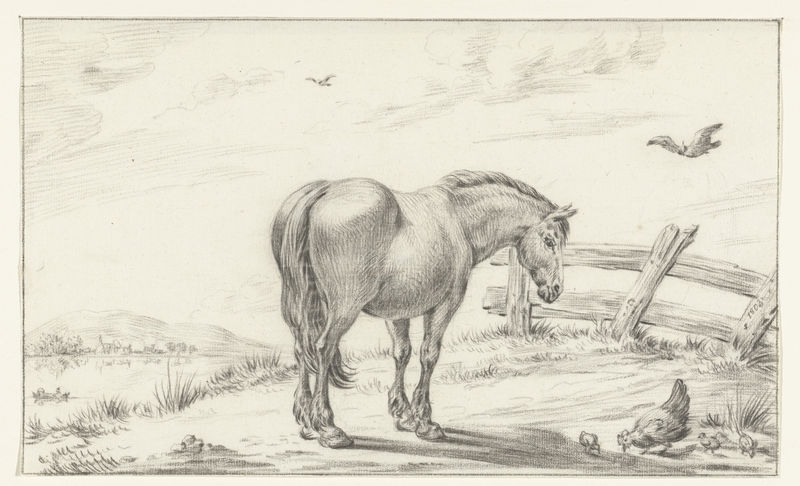
Titel: Staand paard bij kip met kuikens
Künstler: Jean Bernard
Standort: Amsterdam
Institution: Rijksmuseum
Schlagwörter: berg, schatten, vogel, wasser, wolken, fluss, landschaft, zeichnung, gras, tier, weg, wiese, wolke, zaun, hügel, vögel, gatter, boot, fliegen, pferd, hufe, mähne, schweif, dorf, grafik, graphik, koppel, muskeln, ruderboot, rudern, stich, bleistift, küken, sonnig, huhn, pferdeschwanz, picken, koppek, pferdhuhn